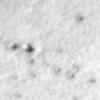
Label: no_change